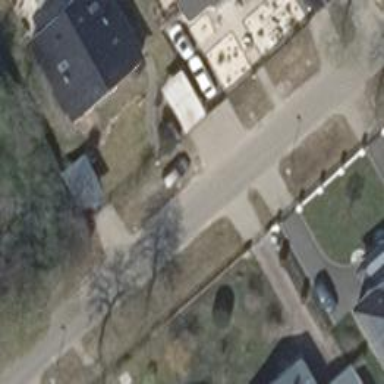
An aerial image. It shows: Footway.